Interaction volume radius: 10 \u00c5
Interaction volume height: 40 \u00c5
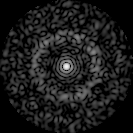
Disorder parameter: 0.8329